Question: I want to implement a rather complex CurveEditor that has to support the usual requirements like:
- - - - -

I don't want to manipulate actual WPF curves but an existing model with key/value/tangents sets and sample the precise shape of the curve from our implementation.
I already gathered some experience on implementing custom UserControls and Templates. But I want to make sure, I don't miss any apparent solution. I planned to have this general XAML-tree:
- - - - - - - - - - - - - - - -
I know, this is quite a complex question and I am not asking for an actual implementation. I am interested in the following questions:
1. Can you recommend any tutorials or books that might help me (I already got Illustrated WPF, WPF Control Development Unleashed, and a couple of other)
2. Should minor elements like the Tangents be individual UserControls?
3. What container is best suited for hosting the individual "Curves", "EditPoints" and "Tangents". Right now, I use Canvas and Canvas.SetLeft/SetTop to position the children, but that feels "strange".
4. Should I use "Shapes" like Path or DrawingVisual-Classes to implement actual representation. Path is straight forward, but I am concerned about performance with hundreds of CurvePoints.
5. Should I use Transforms to rotate the tangents or is just fine to do some triangulation math in the code behind files?
6. Does the structure roughly make sense, or do you suggest a completely different approach?
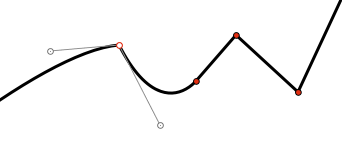
Answer: 1. you seem to have the right tools at hand, WPF Unleashed is excellent, but I guess you have that one already.
2. make individual UserControls in one of these cases: you are using the same xaml all over the place (DRY) you xaml file gets too big (get some components out) you need to inherit from some class
3. this depends on how much codebehind you want. you can, as you suggested in your comment, use an ItemsControl as a container for wherever you need selection between multiple items. so this could also be done on the level of Curves, not just on the level of points on the curve. Depending on how you want to handle drawing of the actual lines and curves you can even have an ItemsControl for those. (on a side note: you will not have virtualization out of the box though, as your items won't have a constant height)
4. Path is OK with hundreds of CurvePoints. If you have 10.000, I'd say you could get problems.
5. can't imagine how a transform should be used here, maybe inside an Adorner.
6. your structure looks good. you will be able to implement all of this. I will suggest though how I would do it:
first of all use MVVM.
- CurveEditor
ListBox(Panel=Canvas)(ItemsSource=Curves)(ItemTemplate=CurveControl) - CurveControl- - - - - EditPointControl- - - - - -
I have stated to set ItemTemplate for the ListBox. You can however style the listbox however you want (I think the standard style includes a border, you might want to remove that or set bordersize=0) and set instead of ItemTemplate the <URL>.
So the viewmodel looks like this:
'''
- CurveEditorViewModel
- ObservableCollection<CurveViewModel> Curves
- CurveViewModel
- string Label
- (Point LabelPlacement)
- bool IsSelected
- ObservableCollection<CurvePointViewModel> CurvePoints
- ObservableCollection<CurvePartViewModel> CurveParts
- CurvePointViewModel
- Point Position
- bool IsSelected
- Point LeftHandle
- Point RightHandle
- CurvePartViewModel
- CurvePointViewModel StartPoint
- CurvePointViewModel EndPoint
- Path CurvePath
'''
in here you can subscribe to CurvePointViewModel's PropertyChanged and recalculate the Path you're exposing.
I'd probably improve on it as I go but that'd be my first guess.
There are some details you might want to watch out for. eg: the style for the thumbs might be a visible circle in the middle and an invisible bigger one around that with background=transparent. that way you can have your visible circle small, but have the user use the tumb in an area around the small circle.
:
here is an Example for the Thumb:
'''
<Thumb Width="8" Height="8" Cursor="Hand" Margin="-4">
<Thumb.Template>
<ControlTemplate TargetType="Thumb">
<Grid>
<Ellipse Fill="Transparent" Margin="-6"/>
<Ellipse Stroke="Red" StrokeThickness="2"/>
</Grid>
</ControlTemplate>
</Thumb.Template>
</Thumb>
'''
as you want to position this at a specific point on a canvas setting the Margin to minus half the width and height will place the center of the circle on that point. Furthermore, having that inner ellipse with a transparent fill and Margin of -6 you will get a 6px bigger radius around the inner (smaller) circle where you can drag the thumb.